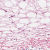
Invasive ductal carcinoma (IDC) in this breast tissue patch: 0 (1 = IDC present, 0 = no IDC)